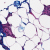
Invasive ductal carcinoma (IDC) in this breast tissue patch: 0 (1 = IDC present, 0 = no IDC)